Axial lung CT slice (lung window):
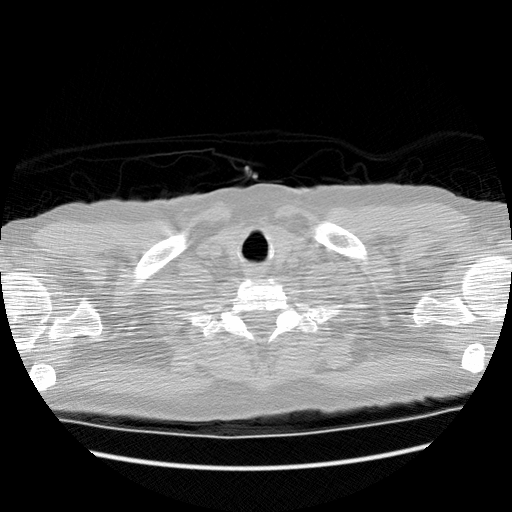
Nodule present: no